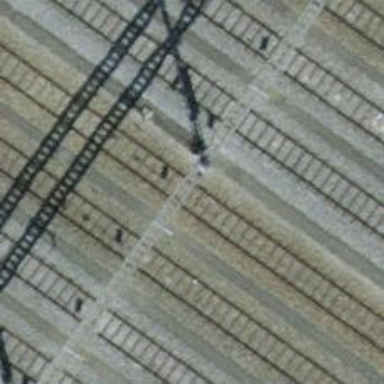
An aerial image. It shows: Single track railway in yard.